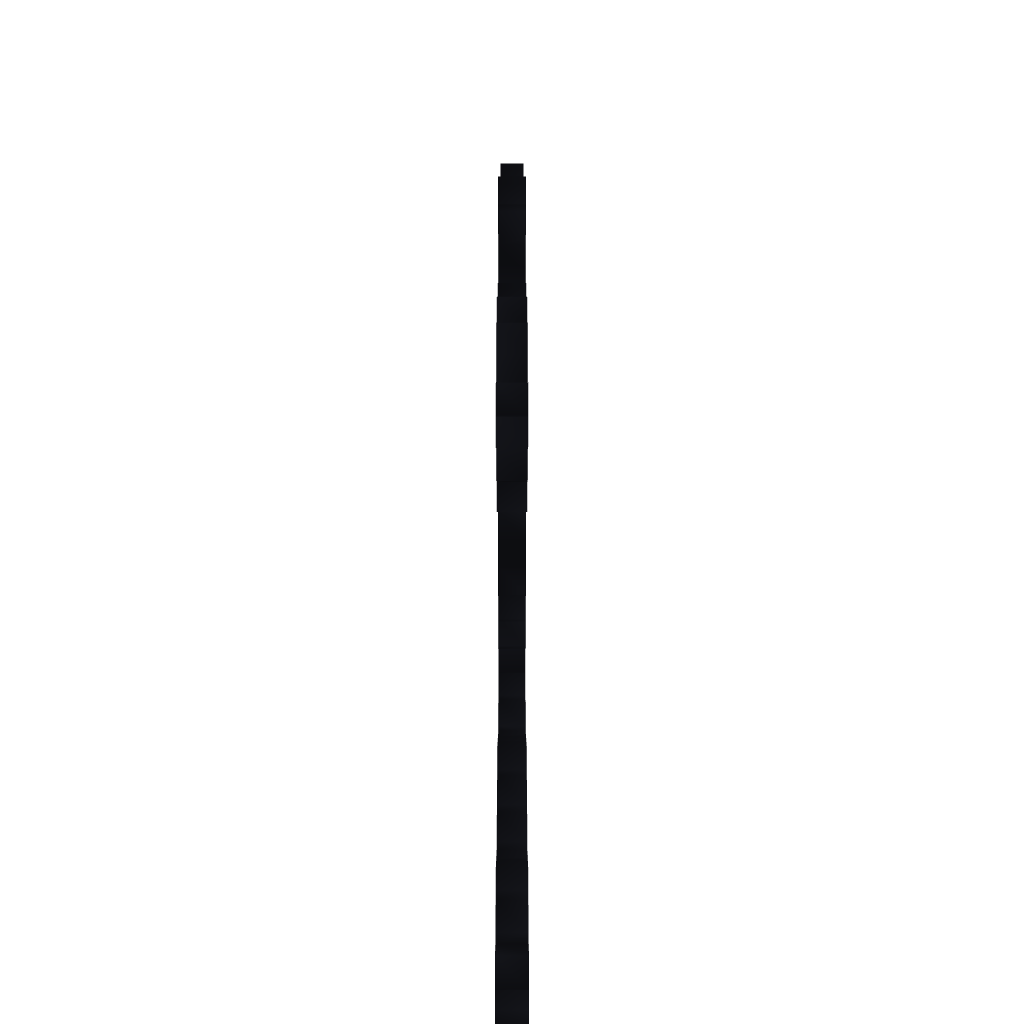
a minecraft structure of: Shadow Man